Question: I have multiple PDF documents in a folder that have a certain structure:

Now I want to be able to parse the information from the PDF. Please note that the paragraphs have varying lengths.
Obviously I am not asking you to solve the problem for me, but I do need some pointers as to how this can be achieved.
I have used nokogiri before and technically I need something like that but for PDFs.
So the pseudo result for my example would look like this:
'''
- ItemA
- Title: ItemA
- File: 123456789.pdf
- Image: ImageA.png (the image was stored on disk)
- Subtitle1: Content for subtitle 1
- Subtitle2: Content for subtitle 2
- Subtitle3: Content for subtitle 3
- TitleB
- [...]
'''
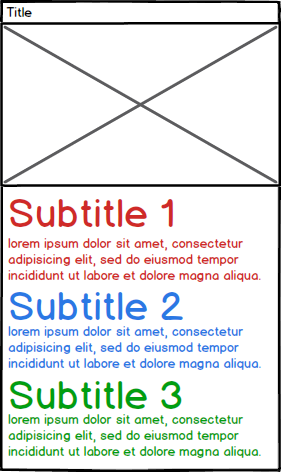
Answer: 'pdf-reader' is one of the solution. But it has issues sometimes it doesn't give text in proper format. I have used it.
I will suggest to use <URL>.
Hope this helps. In case any clarification is required, feel free to comment.